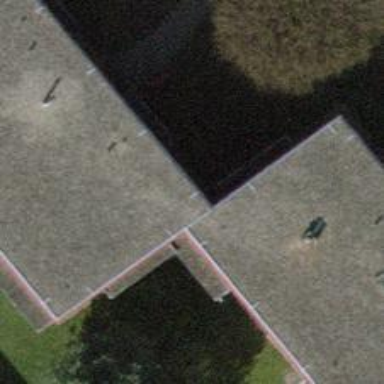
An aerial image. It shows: Building.